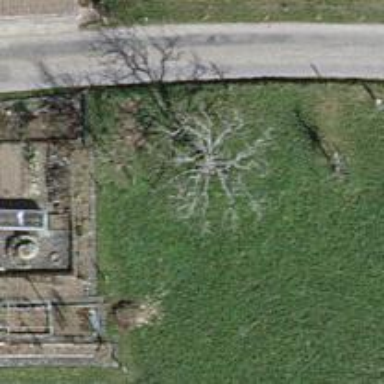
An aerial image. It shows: Beautiful tree in nature.